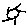
Label: sun